Question: I have this script that work with no problems on my XAMPP local host:
'''
<html>
<head>
<title>Gallery</title>
<style type="text/css">
body {
margin: 0 auto;
padding: 0;
width: 500px;
color: #000000;
position: relative;
}
.gallery {
list-style: none;
margin: 0;
padding: 0;
}
.gallery li {
margin: 10px;
padding: 0;
float: left;
width: 120px;
height: 100px;
}
.gallery img {
background: #fff;
border: solid 1px #ccc;
padding: 4px;
width: 110;
height: 90;
}
.gallery a:hover img
{border: 1px solid #0000ff;
position: absolute;
top: 0; left: 0;
width:400;
height:300;
}
</style>
</head>
<body>
<ul class="gallery">
<?php
//header("Content-type: image/jpg;
");
$db_connect = mysql_connect('localhost', 'Beta_tester', 'alfa1gama2');
if(!$db_connect)
{
die('Ne mozhe da se os'shchestvi vr'zka s bazata danni' . mysql_error());
}
mysql_select_db("Beta_tester", $db_connect);
$rs = mysql_query('SELECT * FROM gallery WHERE oferta_id=2');
while($row = mysql_fetch_array($rs))
{
echo '<li><a target="_blank" href="http://mysite/fimage.php?id='.$row['id'].'"><img src='.$row['location'].' alt="image"/></a></li>';
}
?>
</ul>
</body>
</html>
'''
On my local server it's ok, but when I upload it on the production server i get this output:
Pic1:

It's not shown very good but this is just an empty block with an icon of broken image.The head(content) is commented - I added it later because I saw a similar problem solved with this, but maybe I'm using it wrong or maybe it's something else.
Thanks
Leron
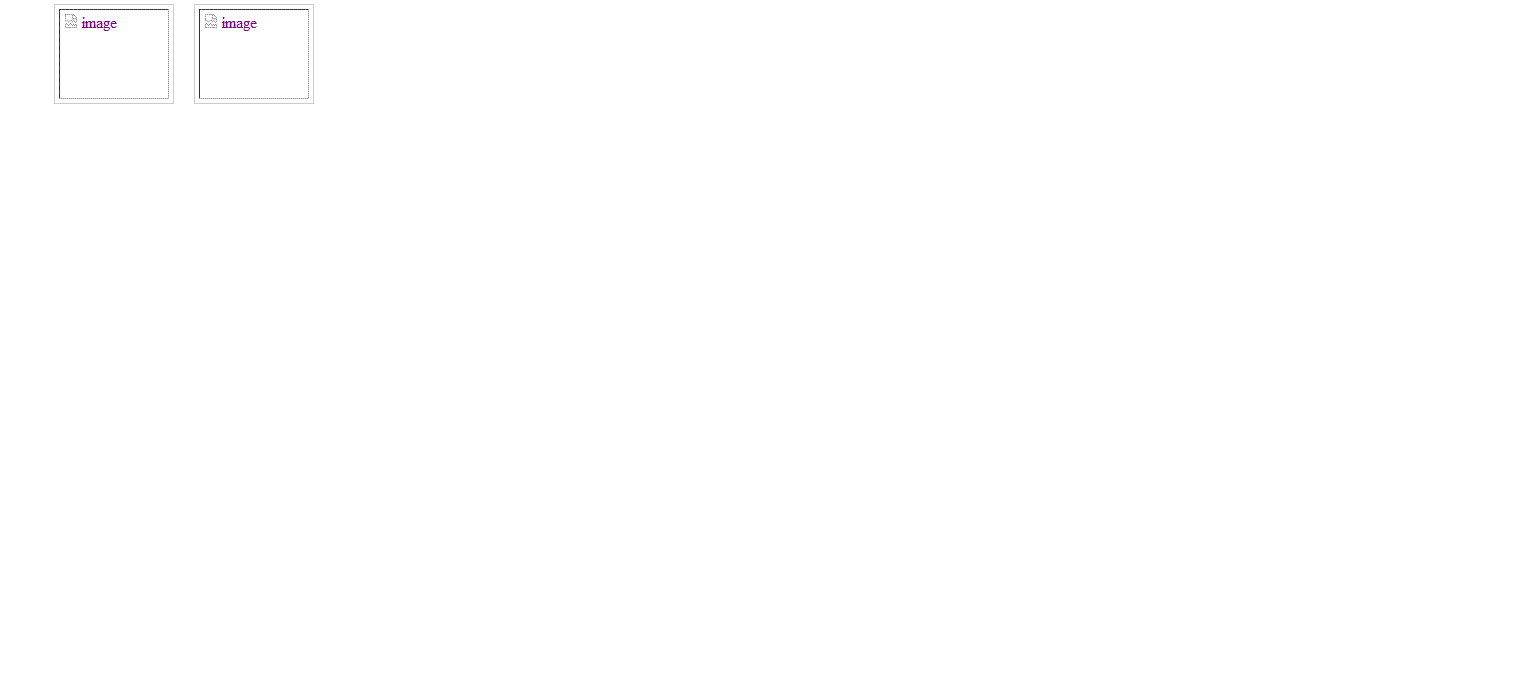
Answer: Make sure the location of the image (URL) is a valid one. Try to print the image url and try to open in another tab to make sure it's a valid URL.
Also, pass double-quotes on your image src attribute like:
'''
<img src="'.$row['location'].'" alt="image" />
'''